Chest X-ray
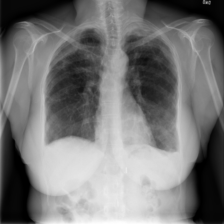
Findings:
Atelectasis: negative
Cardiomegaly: negative
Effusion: negative
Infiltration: negative
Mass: negative
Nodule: negative
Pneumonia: negative
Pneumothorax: positive
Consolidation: negative
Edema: negative
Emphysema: negative
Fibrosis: positive
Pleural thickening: negative
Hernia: negative